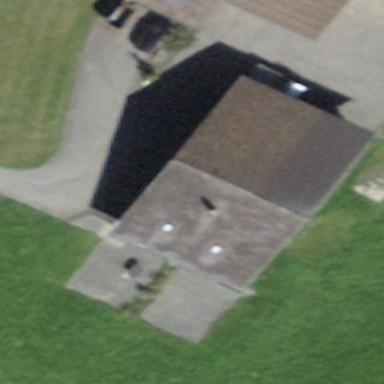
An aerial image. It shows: Farm auxiliary building.